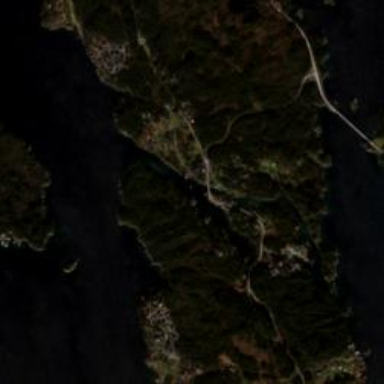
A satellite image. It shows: Beautiful bay with natural surroundings.